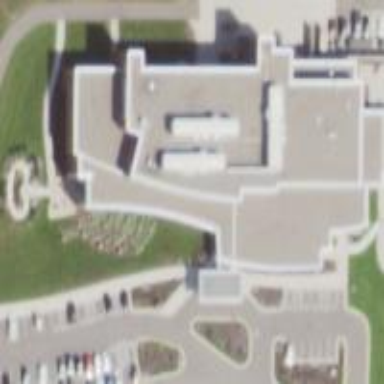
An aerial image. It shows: Hospital building.